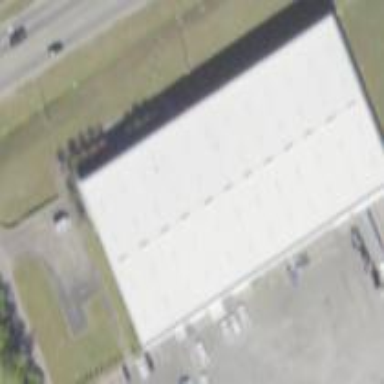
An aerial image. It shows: Warehouse.